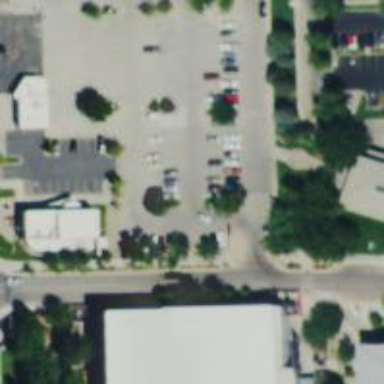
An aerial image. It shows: Parking space.